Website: apple
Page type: cart
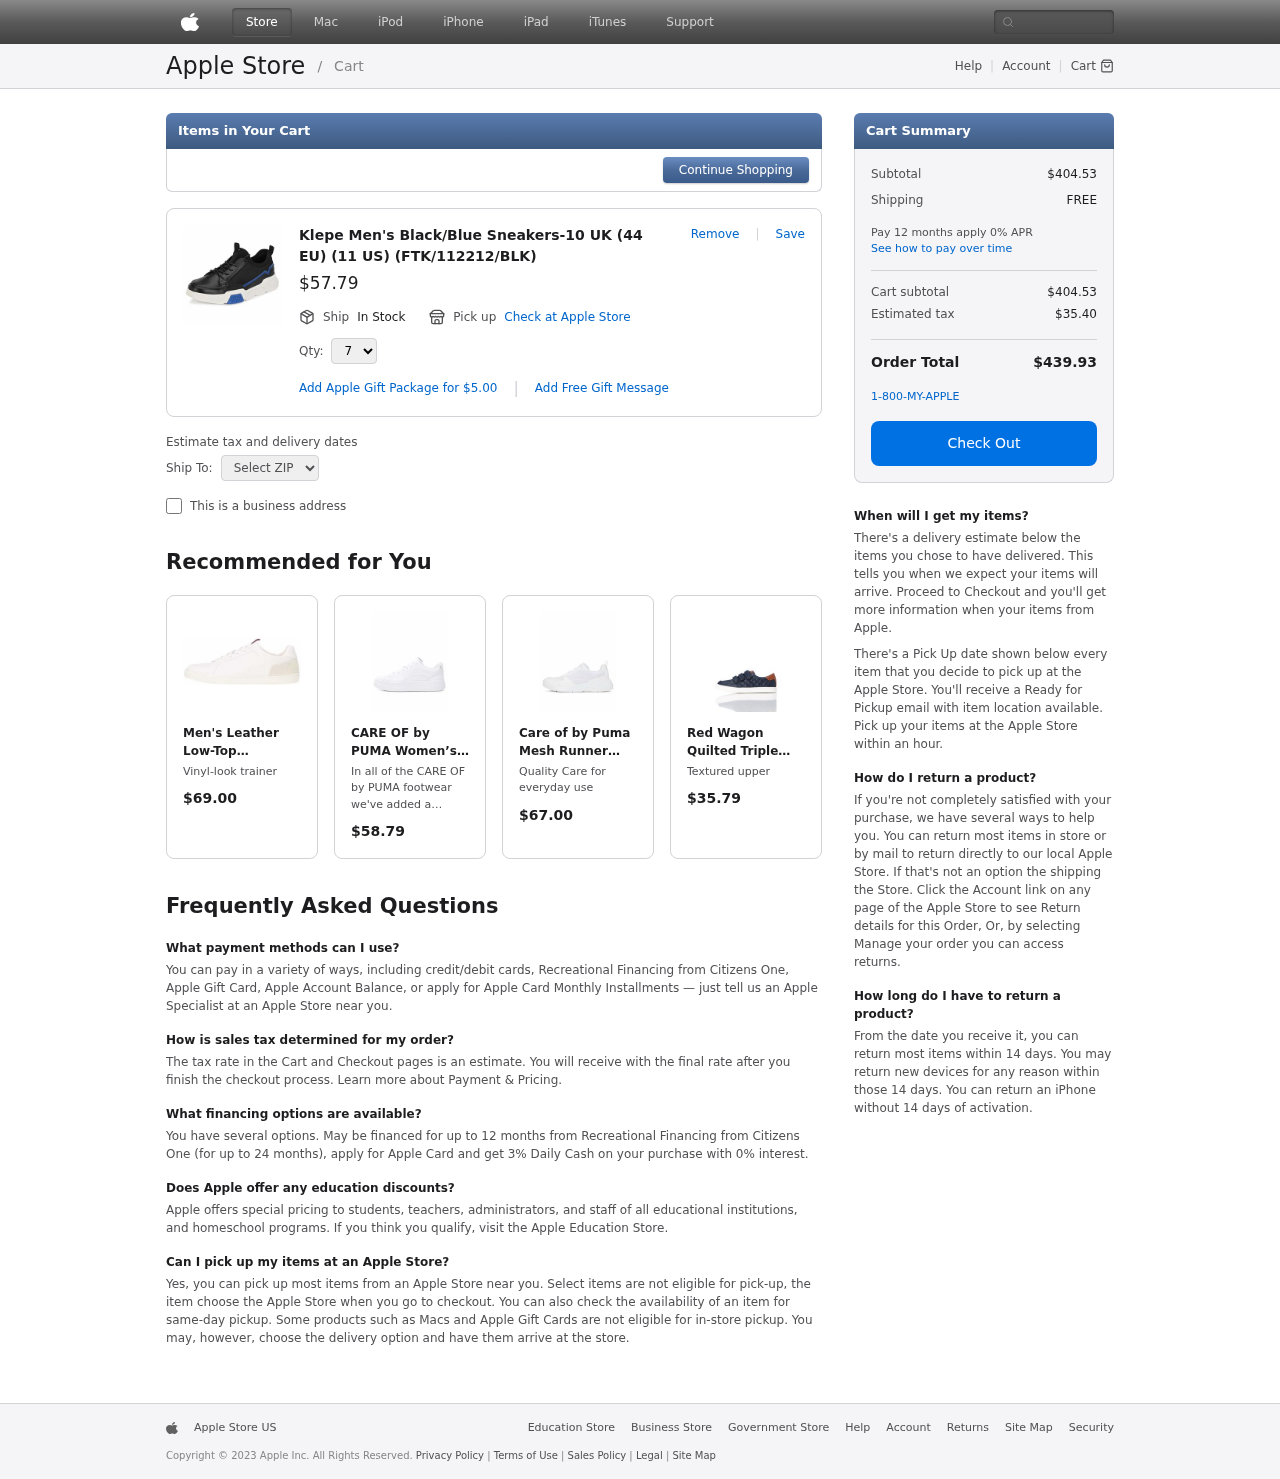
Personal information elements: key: PII_POSTCODE
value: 06838
Product elements: key: PRODUCT1_NAME
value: Klepe Men's Black/Blue Sneakers-10 UK (44 EU) (11 US) (FTK/112212/BLK)
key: PRODUCT1_PRICE
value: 57.79
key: PRODUCT1_QUANTITY
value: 7
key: PRODUCT2_DESC
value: Vinyl-look trainer
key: PRODUCT2_NAME
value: Men's Leather Low-Top Sneakers Biker Boots, White White, Women 2
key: PRODUCT2_PRICE
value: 69
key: PRODUCT3_DESC
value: In all of the CARE OF by PUMA footwear we've added a cushioned insole that is flexible and breathable to keep you comfortable throughout your busy lifestyle
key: PRODUCT3_NAME
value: CARE OF by PUMA Women’s Leather Platform Low-Top Sneakers
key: PRODUCT3_PRICE
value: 58.79
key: PRODUCT4_DESC
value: Quality Care for everyday use
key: PRODUCT4_NAME
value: Care of by Puma Mesh Runner Men's Low-Top Sneakers
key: PRODUCT4_PRICE
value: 67
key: PRODUCT5_DESC
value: Textured upper
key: PRODUCT5_NAME
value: Red Wagon Quilted Triple Strap Velcro, Boys’ Low-Top Sneakers
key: PRODUCT5_PRICE
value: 35.79
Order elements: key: ORDER_SUBTOTAL
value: $404.53
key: ORDER_SHIPPING_COST
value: FREE
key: ORDER_SUBTOTAL2
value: $404.53
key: ORDER_TAX
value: $35.40
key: ORDER_TOTAL
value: $439.93